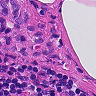
Metastatic tissue present: yes